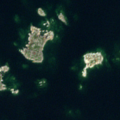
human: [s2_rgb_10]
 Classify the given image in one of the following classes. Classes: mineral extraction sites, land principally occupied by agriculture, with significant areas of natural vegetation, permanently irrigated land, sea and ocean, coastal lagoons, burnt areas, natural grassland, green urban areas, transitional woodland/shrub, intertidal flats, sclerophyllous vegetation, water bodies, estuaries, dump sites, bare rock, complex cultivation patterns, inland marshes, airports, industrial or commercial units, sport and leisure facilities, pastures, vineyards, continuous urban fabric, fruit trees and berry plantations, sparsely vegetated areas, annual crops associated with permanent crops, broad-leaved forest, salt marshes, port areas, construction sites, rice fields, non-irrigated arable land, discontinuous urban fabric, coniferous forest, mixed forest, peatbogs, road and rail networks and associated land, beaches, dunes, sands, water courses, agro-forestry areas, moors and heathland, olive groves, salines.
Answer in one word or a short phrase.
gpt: sea and ocean